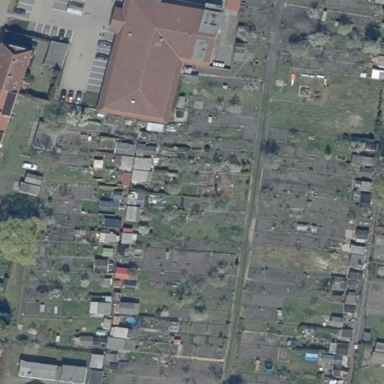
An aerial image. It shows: Allotments area.